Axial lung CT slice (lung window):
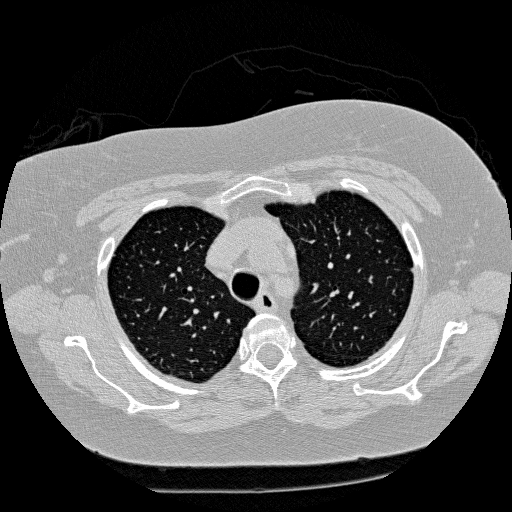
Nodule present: no